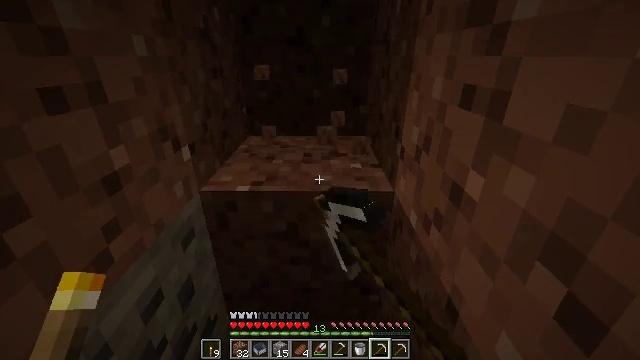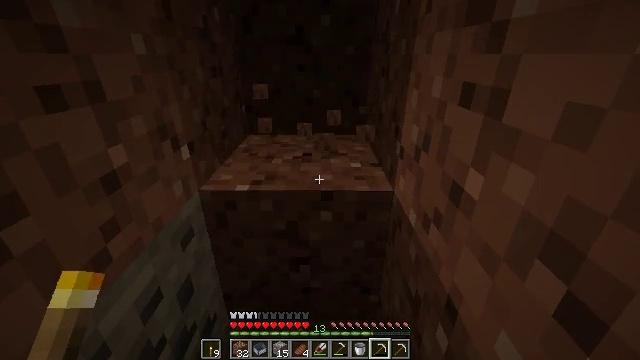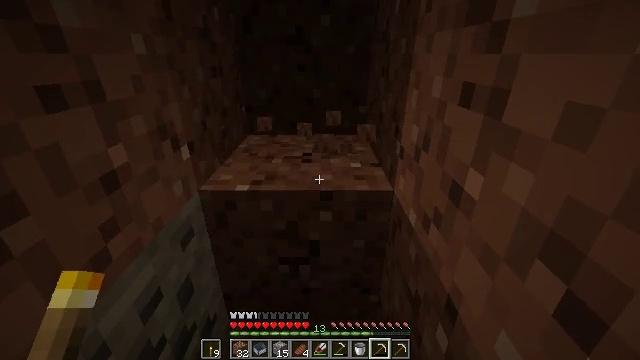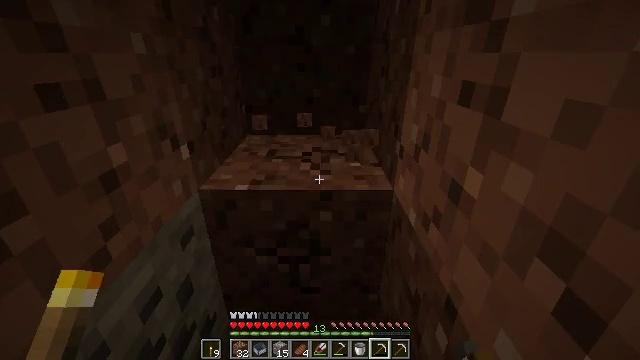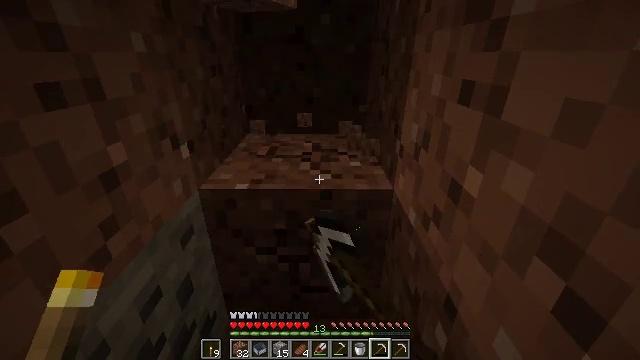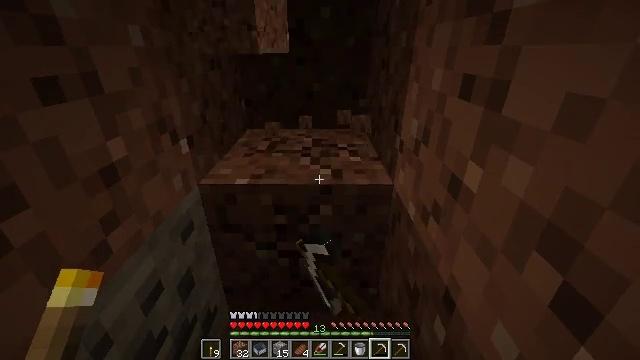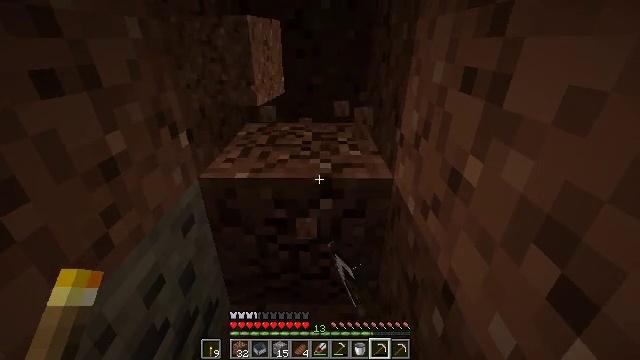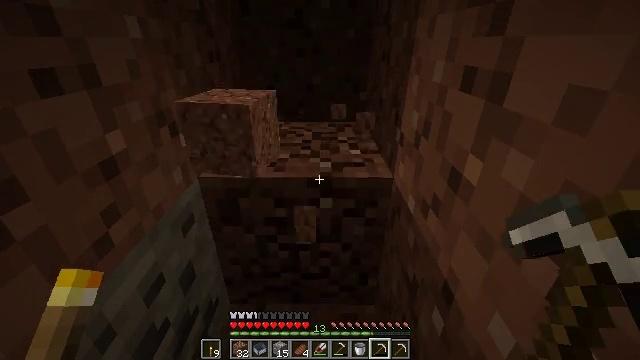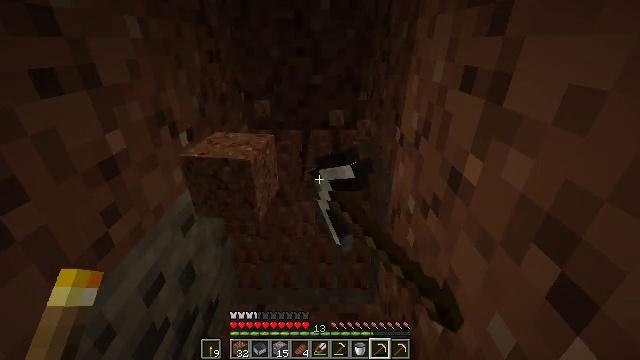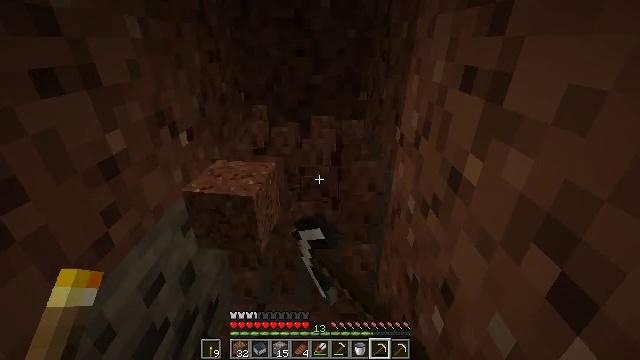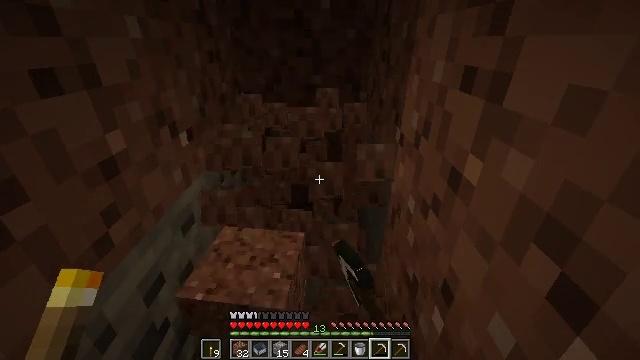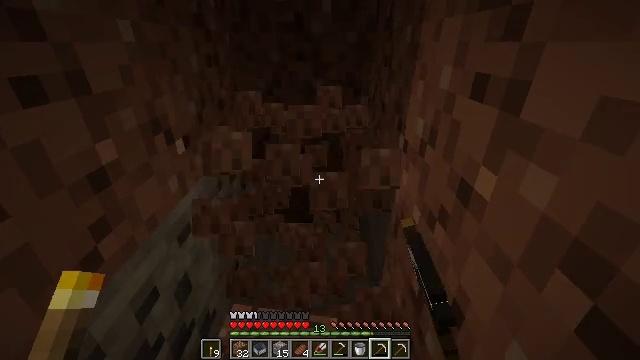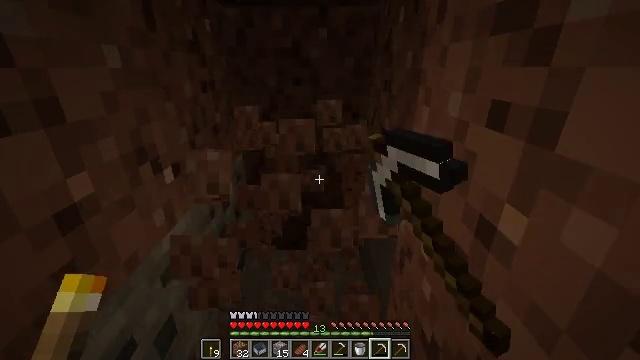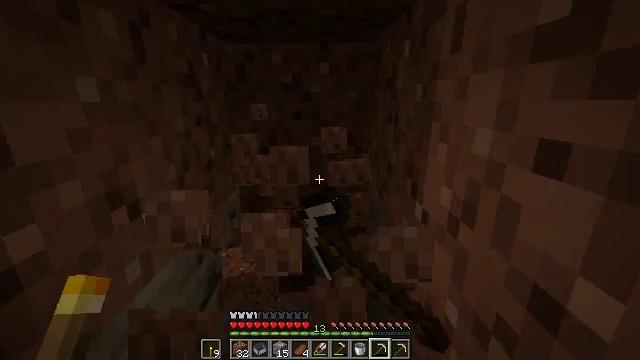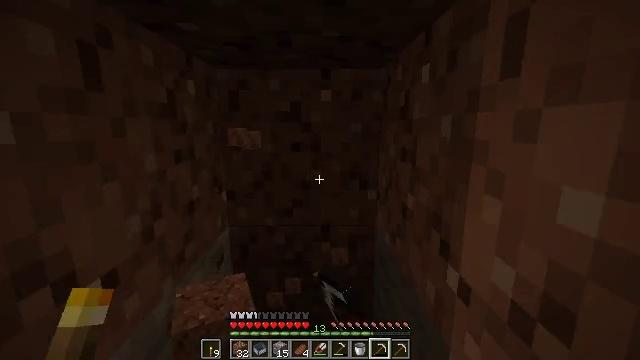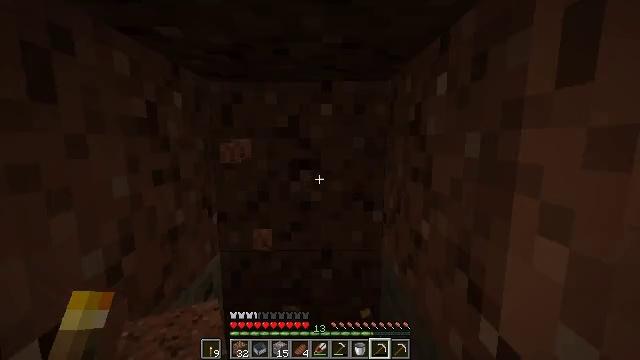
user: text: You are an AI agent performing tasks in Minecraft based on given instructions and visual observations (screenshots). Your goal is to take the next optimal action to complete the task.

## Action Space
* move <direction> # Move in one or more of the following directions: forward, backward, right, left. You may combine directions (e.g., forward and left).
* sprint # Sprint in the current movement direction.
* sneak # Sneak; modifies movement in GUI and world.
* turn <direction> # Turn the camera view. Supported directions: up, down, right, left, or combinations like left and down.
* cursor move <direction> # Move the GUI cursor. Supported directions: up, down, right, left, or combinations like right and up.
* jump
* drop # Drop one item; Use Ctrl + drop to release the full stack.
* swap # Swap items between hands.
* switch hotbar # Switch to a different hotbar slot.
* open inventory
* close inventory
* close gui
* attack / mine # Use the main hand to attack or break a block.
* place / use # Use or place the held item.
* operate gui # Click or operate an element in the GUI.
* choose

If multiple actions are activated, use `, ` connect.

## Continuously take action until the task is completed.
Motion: motion action
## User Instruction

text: Mine the granite block.
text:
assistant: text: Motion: attack / mine
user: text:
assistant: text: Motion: attack / mine
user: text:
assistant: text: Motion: attack / mine
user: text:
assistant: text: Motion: attack / mine
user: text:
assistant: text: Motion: turn down, attack / mine
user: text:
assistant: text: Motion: turn down, attack / mine
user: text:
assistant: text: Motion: attack / mine
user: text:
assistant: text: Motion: attack / mine
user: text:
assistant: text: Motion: attack / mine
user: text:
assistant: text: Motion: attack / mine
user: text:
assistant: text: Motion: move forward, attack / mine
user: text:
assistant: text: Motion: move forward, turn up, attack / mine
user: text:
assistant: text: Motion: move forward, turn up, attack / mine
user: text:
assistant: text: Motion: move forward, turn up, attack / mine
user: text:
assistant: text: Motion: turn up, attack / mine
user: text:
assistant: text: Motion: attack / mine
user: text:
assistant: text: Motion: attack / mine
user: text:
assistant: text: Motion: attack / mine
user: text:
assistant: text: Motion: attack / mine
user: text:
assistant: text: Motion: attack / mine
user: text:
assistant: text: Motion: attack / mine
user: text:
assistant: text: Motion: attack / mine
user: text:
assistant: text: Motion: attack / mine
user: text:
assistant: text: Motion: attack / mine
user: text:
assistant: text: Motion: turn down, attack / mine
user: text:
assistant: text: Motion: turn down, attack / mine
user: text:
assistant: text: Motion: turn down, attack / mine
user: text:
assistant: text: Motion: turn down, attack / mine
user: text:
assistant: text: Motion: turn down, attack / mine
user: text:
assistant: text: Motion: attack / mine